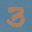
Label: 3